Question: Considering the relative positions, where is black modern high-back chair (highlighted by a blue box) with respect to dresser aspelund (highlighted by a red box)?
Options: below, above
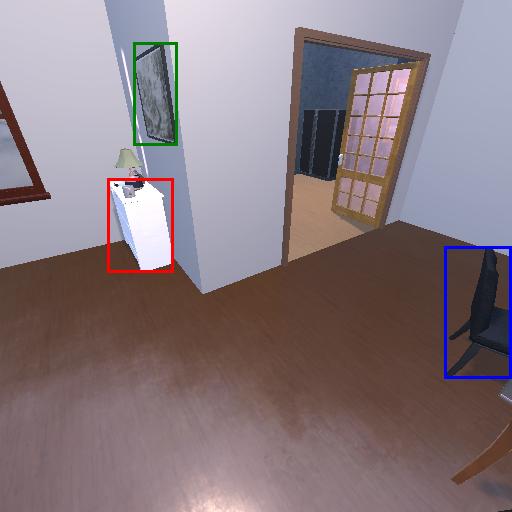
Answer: below